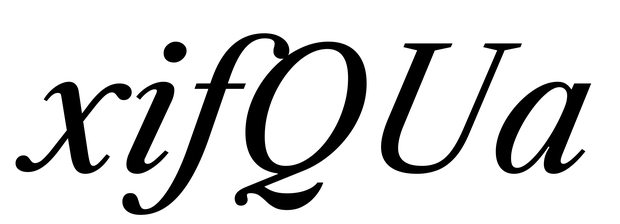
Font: LibreCaslonText-Italic_Italic